Question: I need help regarding checking if the value is already exists in the database so Users won't be able to change it to the same number when they're updating it, like a unique ID
I've been searching for hours for a solution but I can't find any that's working.

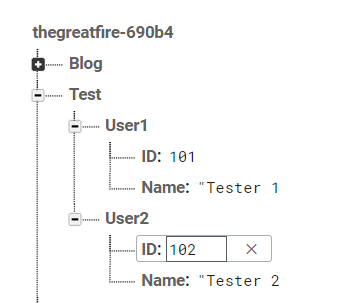
Answer: As recommended before you should have a data structure, an index list, for this, why? Because when you have tons of this it will be a better query. However, I think what you are trying to do is complementary to the previous suggestions.
What you have to do is use a single event listener, if the datasnapshot is not null, then the value exists. The key is query the id you need:
'''
DatabaseReference root = FirebaseDatabase.getInstance.getReference();
DatabaseReference reference = root.child("Test").oderByChild("ID").equalsTo(someId);
reference.addSingleValueEventListener(new ValueEventListener() {
@Override
public void onDataChange(DataSnapshot dataSnapshot) {
if (dataSnaphot != null) {
//This means the value exist, you could also dataSnaphot.exist()
}
}
//More auto generated code
);
'''
The 'dataSnapshot' is a bunch of your objects, because the query could match more than one result. You can iterate inside of it if you need the value of each:
'''
public void onDataChange(DataSnapshot dataSnapshot) {
if (dataSnaphot != null) {
for (DataSnapshot children : dataSnaphot.getChildrens()) {
YourModel yourModel = children.getValue(YourModel.class);
}
}
}
'''